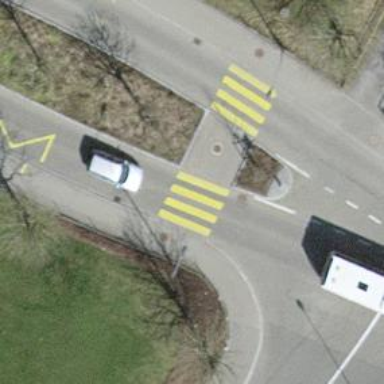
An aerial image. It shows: Marked zebra crossing with island.